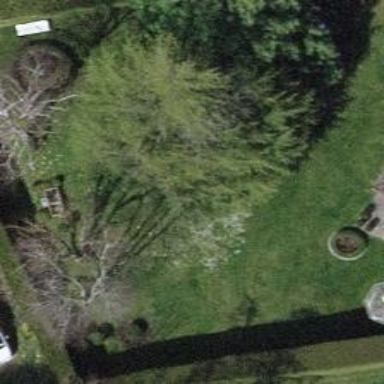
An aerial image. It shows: Garden tree with needle-leaved evergreen foliage.